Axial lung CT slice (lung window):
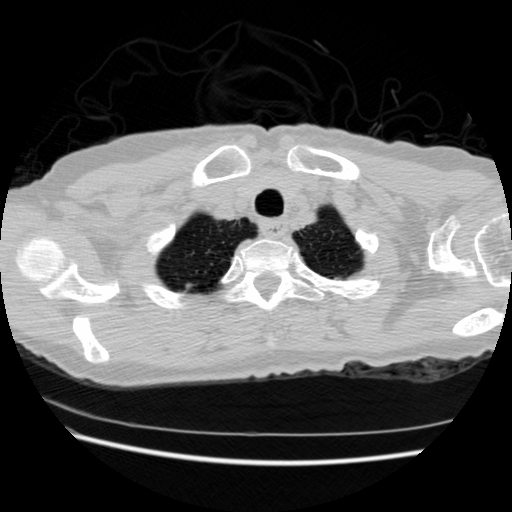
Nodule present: no